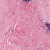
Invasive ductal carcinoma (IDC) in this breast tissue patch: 0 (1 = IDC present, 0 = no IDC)